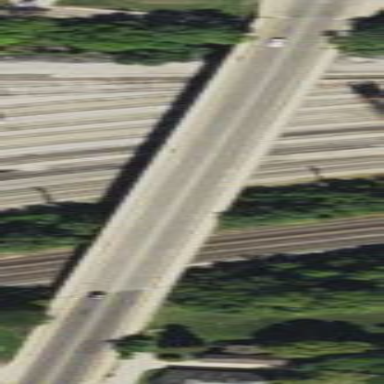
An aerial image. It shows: Man-made bridge.